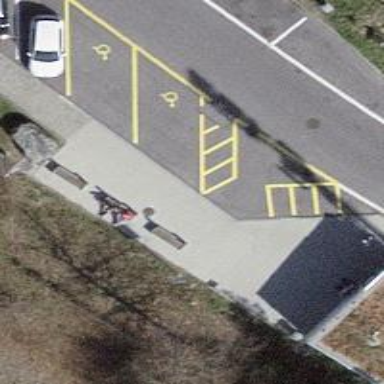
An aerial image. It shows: Bench for seating.